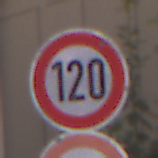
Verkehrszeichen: Geschwindigkeit120
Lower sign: UeberholverbotKraftfahrzeuge
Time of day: MorningAfternoon
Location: Outdoor (Urban)
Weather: Clear
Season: NotSpecified
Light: Natural